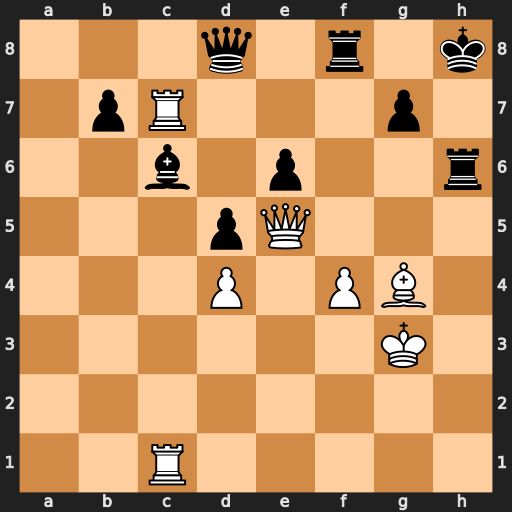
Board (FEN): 3q1r1k/1pR3p1/2b1p2r/3pQ3/3P1PB1/6K1/8/2R5
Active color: w
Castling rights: -
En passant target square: -
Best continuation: Qxg7#